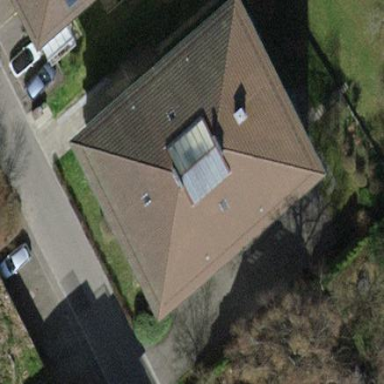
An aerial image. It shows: Building with apartments featuring tiled roof.